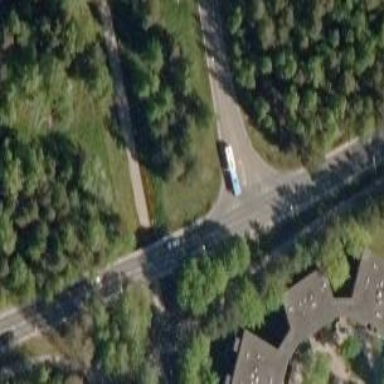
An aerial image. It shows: Road with "give way" sign.